Question: In CSS, we have a <URL> to define how border, margin, padding, and fill contribute to the total width and height of a rectangle. I'm porting some of my HTML/CSS design into Flash and can't quite figure out what Flash's box model is. In Flash, I've created a rectangle with gradient fill and a non-scaling 1 pixel stroke. I'm trying to get pixel-perfect positioning and sizing, but the experience has been unpredictable. I'm not really seeing a pattern to the following questions. The answer really changes depending on the exact circumstances.
1. When you set x and y both to be 0, where does the border lay? Is it off the screen? Is it being cut in half by the origin? Or is it completely visible?
2. When you set width to 100, is the fill 98 wide or 100 wide?
3. What happens to the 1px thick border when the rectangle is not positioned at whole number coordinates?
'''
var sh:Shape = new Shape();
sh.graphics.lineStyle(1.0, 0x00FF00, 1.0, false, LineScaleMode.NONE);
sh.graphics.beginFill(0xFF0000, 1.0);
sh.graphics.drawRect(0, 0, 100, 100);
sh.graphics.endFill();
addChild(sh);
sh.x = 10;
sh.y = 10;
'''
I tried to create a 100x100 square at x:10, y:10. When I measured the total width and height in Photoshop, it came out to be 101x101. Strange! One would either expect the final dimensions to be 100x100 (border on inside) or 102x102 (border on outside).

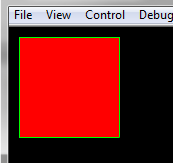
Answer: Strokes in Flash display objects lie along the edges of their fills. This is such that half the stroke lies outside the fill; the other half lies within the fill. This is unlike borders in CSS which lie entirely outside of the content area.
This is best illustrated with an object situated against the stage, that has a solid fill and a semitransparent stroke. In the picture below, the rectangle is 200 by 200 pixels with a 10-pixel stroke. The fill is '#00FFFF' at 100% alpha and the stroke is '#FF0000' at 50% alpha. Notice how the 5-pixel-thick area outside the stroke is blended with the stage color, while the 5-pixel-thick area inside it is blended with the fill color. The total width of each side measured in Photoshop is thus 210 pixels (5 + 200 + 5).

So, to answer your questions...
1. When you set x and y both to be 0, where does the border lay? Is it off the screen? Is it being cut in half by the origin? Or is it completely visible? Half of the top and left strokes will be visible within the object. The other half will be cut off by the stage edges.
2. When you set width to 100, is the fill 98 wide or 100 wide? The fill is 100 pixels wide. While half of the rectangle's width on each side is occupied by the stroke, the stroke doesn't actually take up space or clip the fill; you just don't see the area of the fill that's behind the stroke (see above illustration).
3. What happens to the 1px thick border when the rectangle is not positioned at whole number coordinates? If stroke hinting isn't enabled for that stroke, it will be drawn anti-aliased or blurred. If stroke hinting is on, the stroke will be drawn as sharply as possible (while still maintaining enough anti-aliasing).